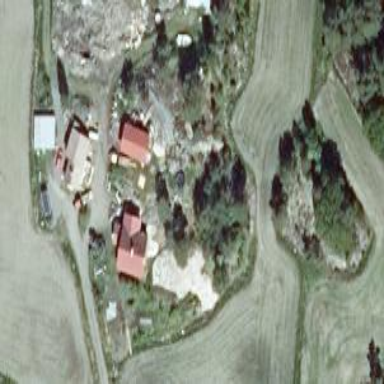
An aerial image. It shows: Farmyard area.